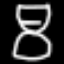
Label: hourglass